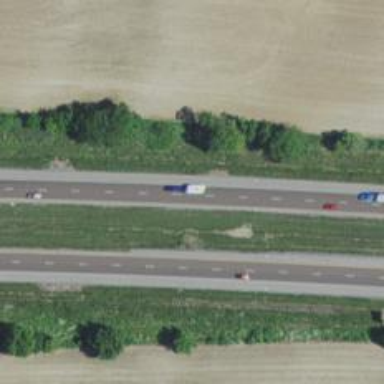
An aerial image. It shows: Motorway.